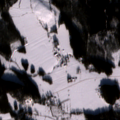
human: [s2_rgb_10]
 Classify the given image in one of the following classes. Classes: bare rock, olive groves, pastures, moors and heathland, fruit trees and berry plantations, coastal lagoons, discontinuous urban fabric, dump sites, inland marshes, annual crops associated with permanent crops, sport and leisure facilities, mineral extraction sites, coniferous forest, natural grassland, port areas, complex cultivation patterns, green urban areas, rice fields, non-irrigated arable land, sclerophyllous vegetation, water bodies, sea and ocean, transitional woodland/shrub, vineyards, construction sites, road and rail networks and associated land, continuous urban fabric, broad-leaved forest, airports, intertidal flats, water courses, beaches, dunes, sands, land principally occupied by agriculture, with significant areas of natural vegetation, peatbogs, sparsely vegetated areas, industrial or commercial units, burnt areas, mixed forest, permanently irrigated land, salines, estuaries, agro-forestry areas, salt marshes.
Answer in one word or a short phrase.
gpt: non-irrigated arable land, coniferous forest, mixed forest